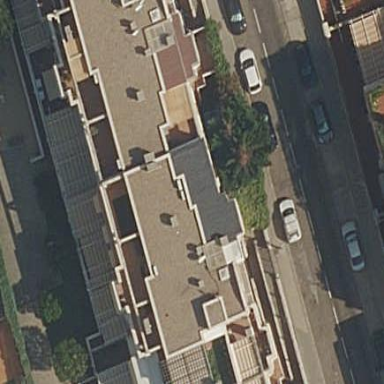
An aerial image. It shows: Residential building.